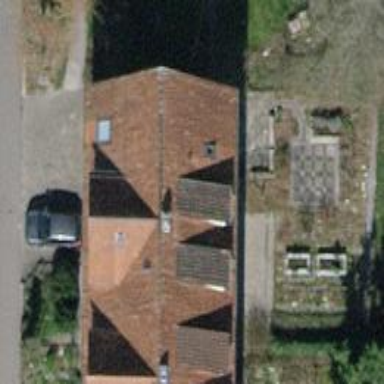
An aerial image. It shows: Gabled roof apartment building with tile roofing.